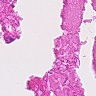
Metastatic tissue present: no